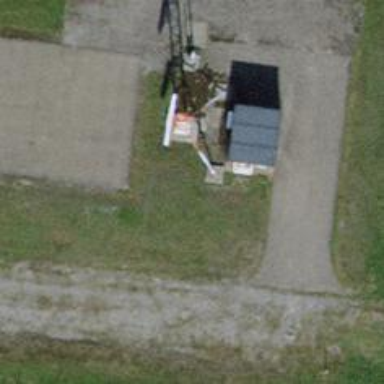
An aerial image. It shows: Mast structure.